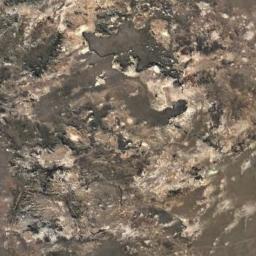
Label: desert